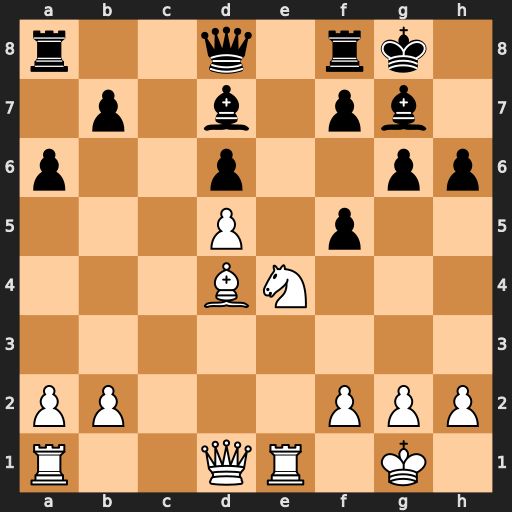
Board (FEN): r2q1rk1/1p1b1pb1/p2p2pp/3P1p2/3BN3/8/PP3PPP/R2QR1K1
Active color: w
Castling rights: -
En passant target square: -
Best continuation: Bxg7 Kxg7 Qd4+ f6 Nxd6